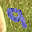
Label: 9